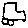
Label: car